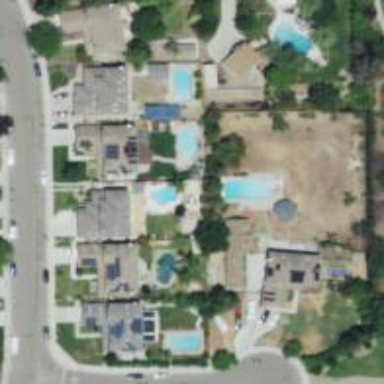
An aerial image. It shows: Outdoor swimming pool set in the ground.